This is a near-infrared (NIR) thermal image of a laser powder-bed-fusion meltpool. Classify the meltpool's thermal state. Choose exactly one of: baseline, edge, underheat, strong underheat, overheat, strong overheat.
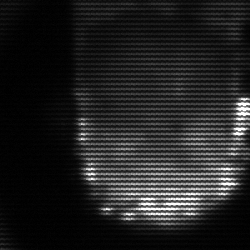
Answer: baseline